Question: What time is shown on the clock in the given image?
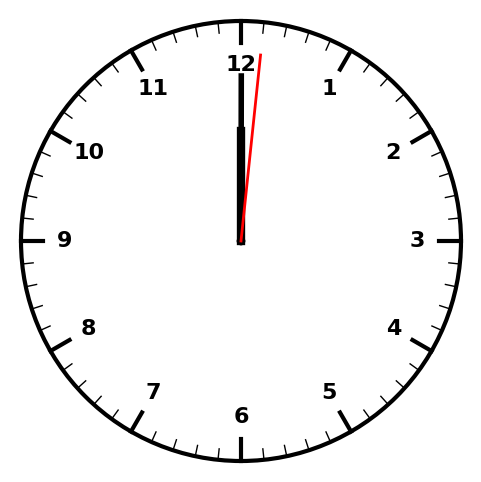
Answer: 12:00:01